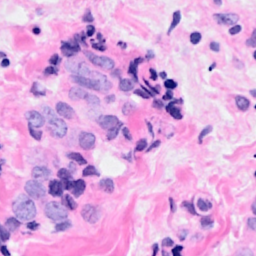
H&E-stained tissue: Breast